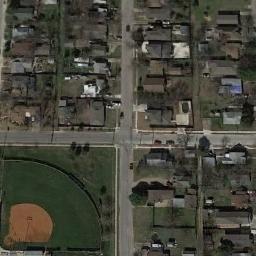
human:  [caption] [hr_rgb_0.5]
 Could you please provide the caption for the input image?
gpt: There is a baseball diamond in the grass on the bottom of the houses .

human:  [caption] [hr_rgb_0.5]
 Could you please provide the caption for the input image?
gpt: A baseball diamond on the lawn and the residential area beside .

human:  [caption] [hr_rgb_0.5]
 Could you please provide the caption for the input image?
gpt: A baseball diamond is surrounded by many buildings with two roads pass by .

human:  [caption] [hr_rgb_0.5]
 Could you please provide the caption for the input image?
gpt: There is a red track next to the baseball field .

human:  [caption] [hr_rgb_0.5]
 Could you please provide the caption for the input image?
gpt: Many buildings are next to  the  baseball diamond .